Question: I have a piece of html that I'm trying to parse using HtmlAgilityPack. Here's the piece of the code I'm interested in (sorry for using a picture, but it's cleaner and shows the point I want more clearly):

What I'm trying to do is very simple, but I can't figure it out. What I want is to select the 'div' with 'id = content' that is highlighted in the image. To do this with HtmlAgilitypack in c# I'm using:
'''
HtmlDocument doc = new HtmlDocument(); //creating HtmlAgilityPack document
doc.LoadHtml(htmlstring); //loading html
var content = doc.DocumentNode.SelectSingleNode("//div[@id='content']"); //running XPATH
'''
The problem is that the last instruction selects the div I mention above, but it's incomplete. Instead of containing all the children shown in the image it only contains one child, the first 'div' with 'id = item'
The same piece of XPATH when run through Chrome with XPTAH Helper selects the correct div with all its children.
I don't understand if I'm using HtmlAgilityPack incorrectly or if my XPATH expression is incorrect, can anyone give a hint?
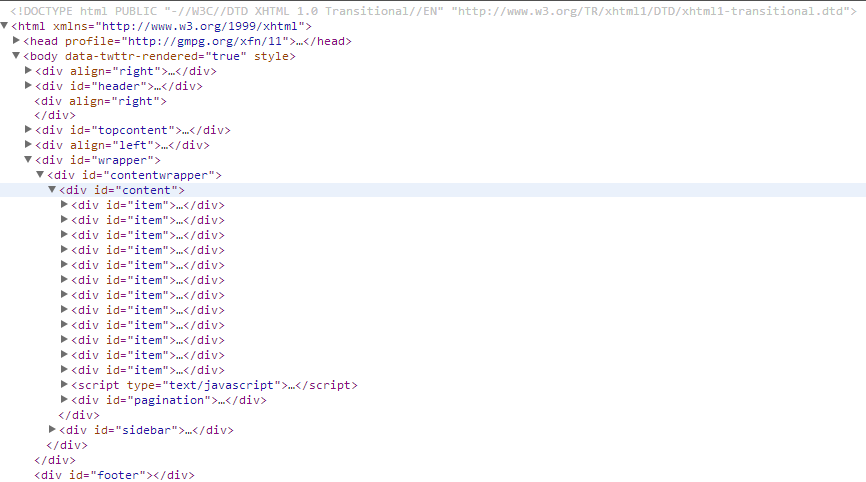
Answer: Well, you've got some messed up HTML to deal with there. Every one of those 'item's contains two malformed '<a>' tags.
One is missing its '>' at the end of its start tag:
'''
<div id="covershot"><a href="http://www.cineblog01.tv/the-thirteenth-tale-subita-2013/" target="_self" <p><img src="http://www.locandinebest.net/imgk/The_Thirteenth_Tale_2013.jpg"></p>
'''
and the other stops dead after '<a class="' and has no closing tag.
'''
<td><div><a class="<div class="fblike_button" style="margin: 10px 0;"><iframe src="http://www.facebook.com/plugins/like.php?href=http%3A%2F%2Fwww.cineblog01.tv%2Fthe-thirteenth-tale-subita-2013%2F&amp;layout=button_count&amp;show_faces=false&amp;width=150&amp;action=like&amp;colorscheme=dark" scrolling="no" frameborder="0" allowTransparency="true" style="border:none; overflow:hidden; width:150px; height:20px"></iframe></div> </div> </td>
'''
I'm guessing that's causing some problems for the parser. Have you tried selecting the 'wrapper' or 'contentwrapper' 'div's to see if it's putting the missing 'div's inside them?
You might try to fix these problems with some string replacement to see if that gets it to parse correctly:
'''
htmlstring = htmlstring.Replace("target="_self" <", "target="_self" ><")
.Replace("<a class="<", "<");
'''